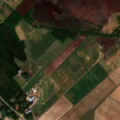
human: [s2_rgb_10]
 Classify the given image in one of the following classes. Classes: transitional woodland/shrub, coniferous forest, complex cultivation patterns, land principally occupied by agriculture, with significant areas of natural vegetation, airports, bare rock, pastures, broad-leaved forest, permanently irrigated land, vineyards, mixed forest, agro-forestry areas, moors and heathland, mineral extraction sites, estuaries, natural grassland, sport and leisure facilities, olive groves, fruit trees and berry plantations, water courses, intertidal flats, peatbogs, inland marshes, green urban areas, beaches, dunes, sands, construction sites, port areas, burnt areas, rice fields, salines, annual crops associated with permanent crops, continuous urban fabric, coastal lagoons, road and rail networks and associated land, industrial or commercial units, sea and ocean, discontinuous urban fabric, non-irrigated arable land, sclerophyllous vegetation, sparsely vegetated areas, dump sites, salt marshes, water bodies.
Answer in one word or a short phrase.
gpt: non-irrigated arable land, land principally occupied by agriculture, with significant areas of natural vegetation, coniferous forest, peatbogs